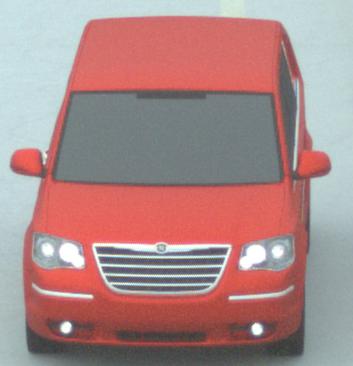
Make: Chrysler
Model: Grand Voyager 3.8
Detailed model: Grand Voyager
Model produced from: 2008/03
Model produced until: 2010/12
Doors: 5
Color: red
Road condition: dry road
Daytime: morning or afternoon
Contrast: low contrast